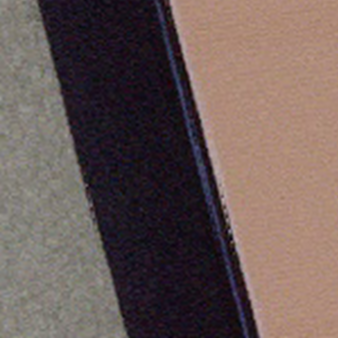
Label: other